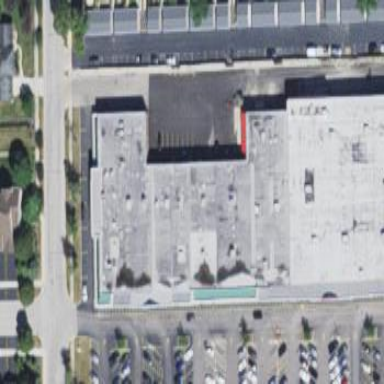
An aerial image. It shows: Retail building.